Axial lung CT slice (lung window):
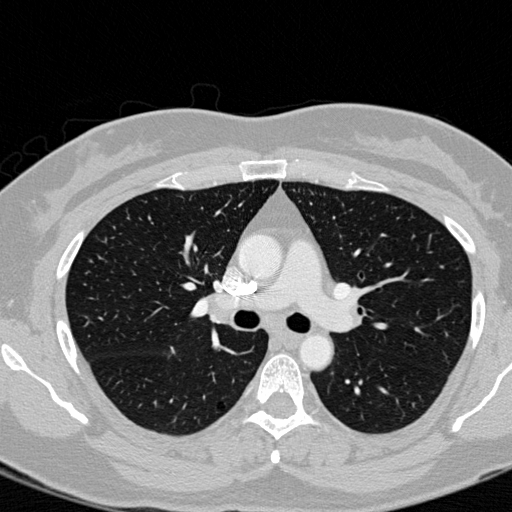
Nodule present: no